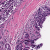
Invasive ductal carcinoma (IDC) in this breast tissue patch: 0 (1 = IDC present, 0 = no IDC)